Question: In Microsoft Sql Server Reporting Services 2008 R2 , I'd like to add a column that shows the percentage of one data item divided by the total count of that row's data items.
's expression is '=Sum(Fields!Count.Value)'. How would I access the row's sum of Success from so that I can do something like '=SUM(Fields!Count.Value WHERE Fields!Name.Value = "Success")/SUM(Total)'?

Thank you!
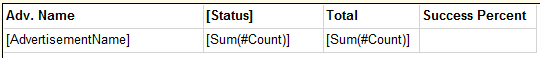
Answer: Ah! This is rather easy! Aparently, the experession inside SUM is executed once per data item, allowing me to use a standard Iif statement to do the necessary filtering.
'''
=SUM(Iif(Fields!Status.Value = "Success", Fields!Count.Value, 0))/SUM(Fields!Count.Value)
'''